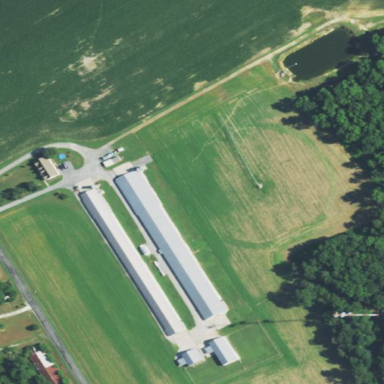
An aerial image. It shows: Farm auxiliary building.